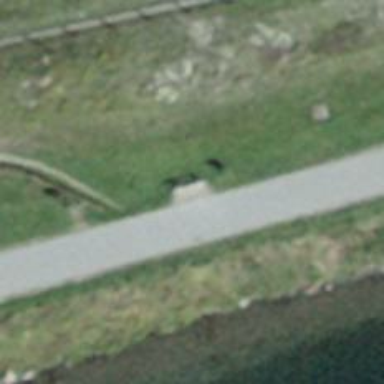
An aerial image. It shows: Burlywood bench.